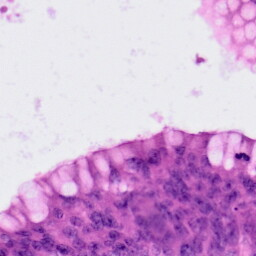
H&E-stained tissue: Colon